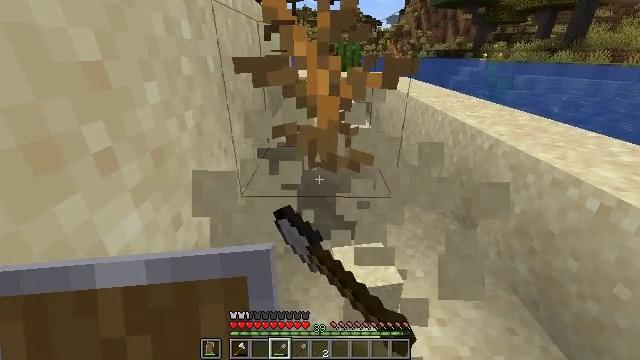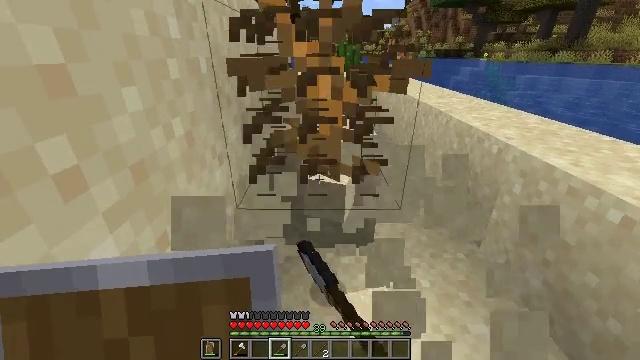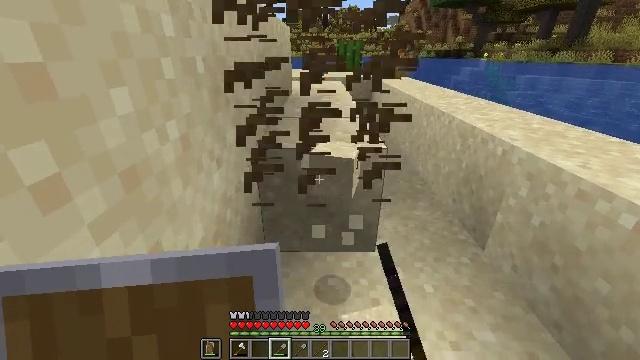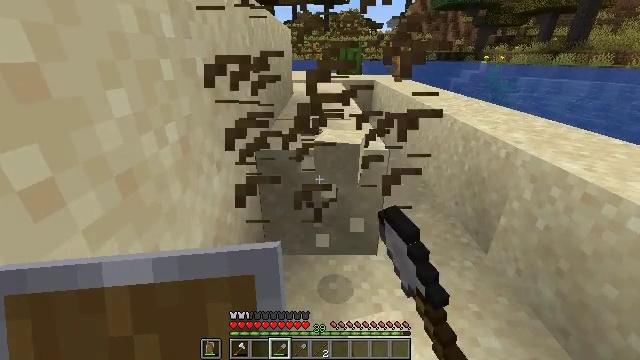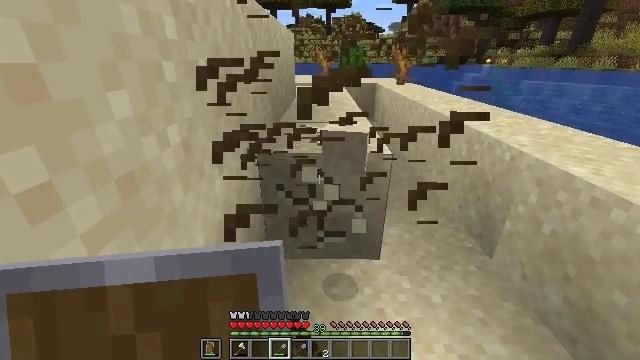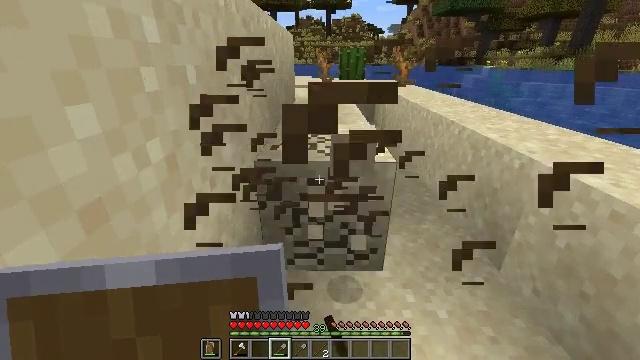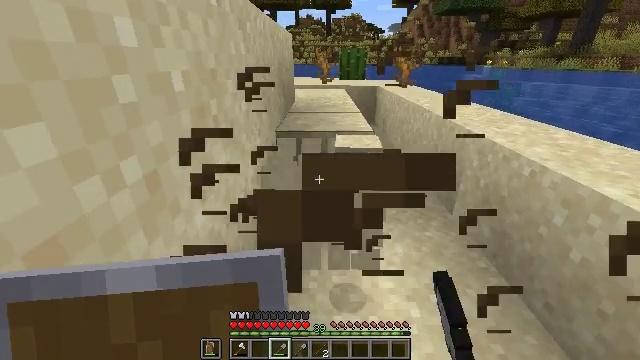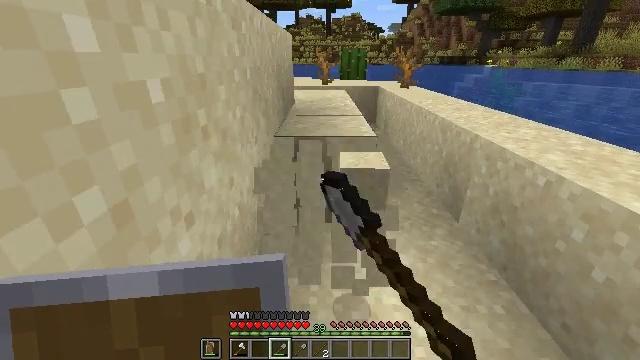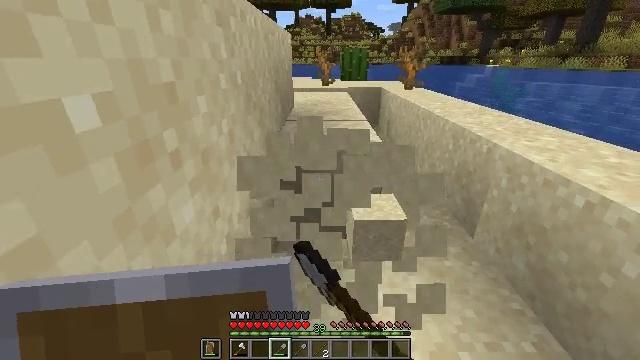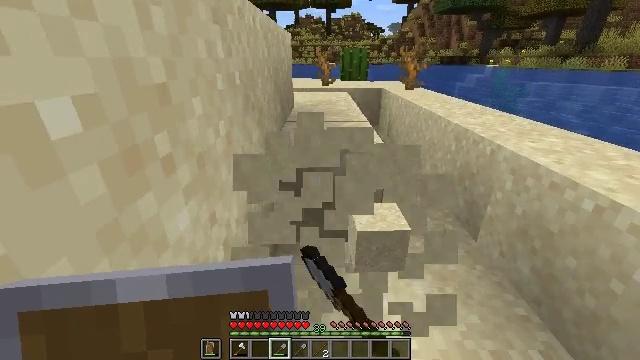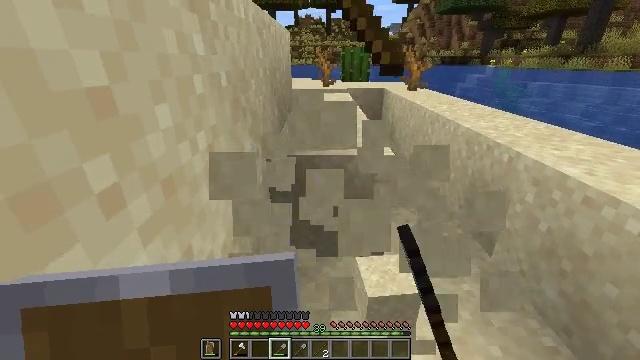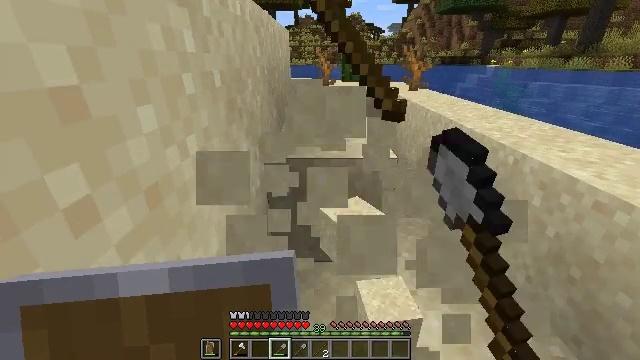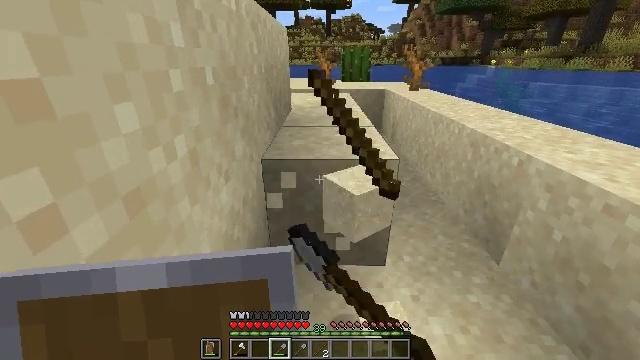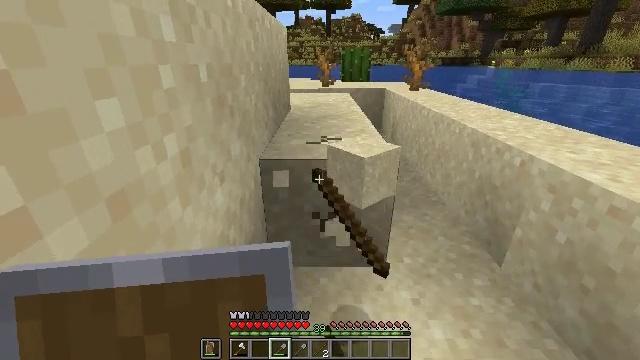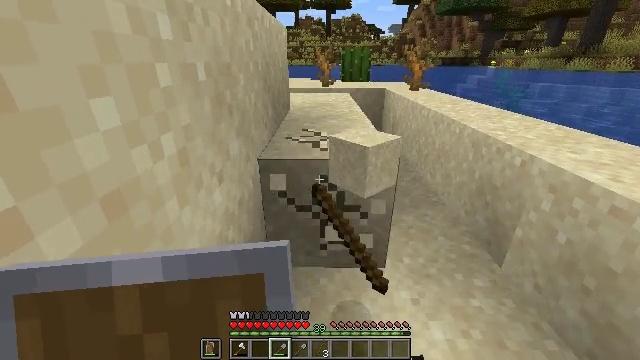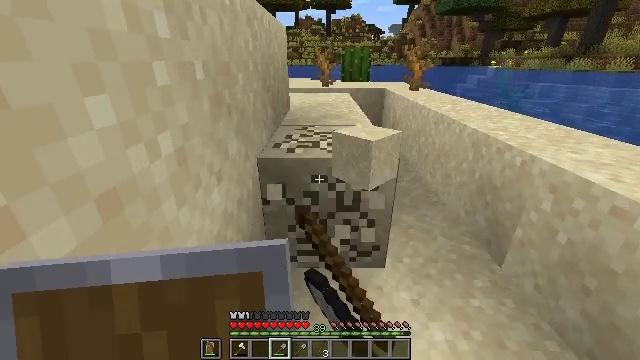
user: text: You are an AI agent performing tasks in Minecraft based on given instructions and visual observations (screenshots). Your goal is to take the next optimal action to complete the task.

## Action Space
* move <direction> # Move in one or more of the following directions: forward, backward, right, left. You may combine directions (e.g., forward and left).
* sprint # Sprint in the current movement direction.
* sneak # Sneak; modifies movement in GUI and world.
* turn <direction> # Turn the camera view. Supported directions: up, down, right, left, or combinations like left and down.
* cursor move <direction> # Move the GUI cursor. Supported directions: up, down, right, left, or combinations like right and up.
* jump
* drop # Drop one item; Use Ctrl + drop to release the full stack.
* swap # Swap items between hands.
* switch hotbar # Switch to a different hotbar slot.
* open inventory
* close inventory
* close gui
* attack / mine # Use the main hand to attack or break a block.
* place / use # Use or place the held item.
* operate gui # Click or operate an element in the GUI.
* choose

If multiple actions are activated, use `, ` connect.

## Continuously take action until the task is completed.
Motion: motion action
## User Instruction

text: Mine sand by the water.
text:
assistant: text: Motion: attack / mine
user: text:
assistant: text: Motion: attack / mine
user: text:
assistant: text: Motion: attack / mine
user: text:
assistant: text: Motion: attack / mine
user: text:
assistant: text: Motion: move forward, attack / mine
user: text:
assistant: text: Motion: move forward, attack / mine
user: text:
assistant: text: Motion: move forward, attack / mine
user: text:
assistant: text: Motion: move forward, attack / mine
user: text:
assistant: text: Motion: move forward, attack / mine
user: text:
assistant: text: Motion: attack / mine
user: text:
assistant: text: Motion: attack / mine
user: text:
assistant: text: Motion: attack / mine
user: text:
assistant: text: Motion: attack / mine
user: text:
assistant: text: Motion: attack / mine
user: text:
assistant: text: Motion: attack / mine
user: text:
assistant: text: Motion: attack / mine
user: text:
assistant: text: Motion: move forward, attack / mine
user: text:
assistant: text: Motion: move forward, attack / mine
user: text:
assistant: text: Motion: move forward, attack / mine
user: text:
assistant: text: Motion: move forward, attack / mine
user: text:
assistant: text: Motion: move forward, attack / mine
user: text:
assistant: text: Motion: move forward, attack / mine
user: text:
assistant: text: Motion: move forward, attack / mine
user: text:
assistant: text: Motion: attack / mine
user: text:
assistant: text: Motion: attack / mine
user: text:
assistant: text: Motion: attack / mine
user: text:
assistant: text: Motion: attack / mine
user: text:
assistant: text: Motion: attack / mine
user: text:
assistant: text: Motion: move forward, attack / mine
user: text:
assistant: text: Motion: move forward, attack / mine